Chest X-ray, PA view. Patient: 50 years old, sex F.
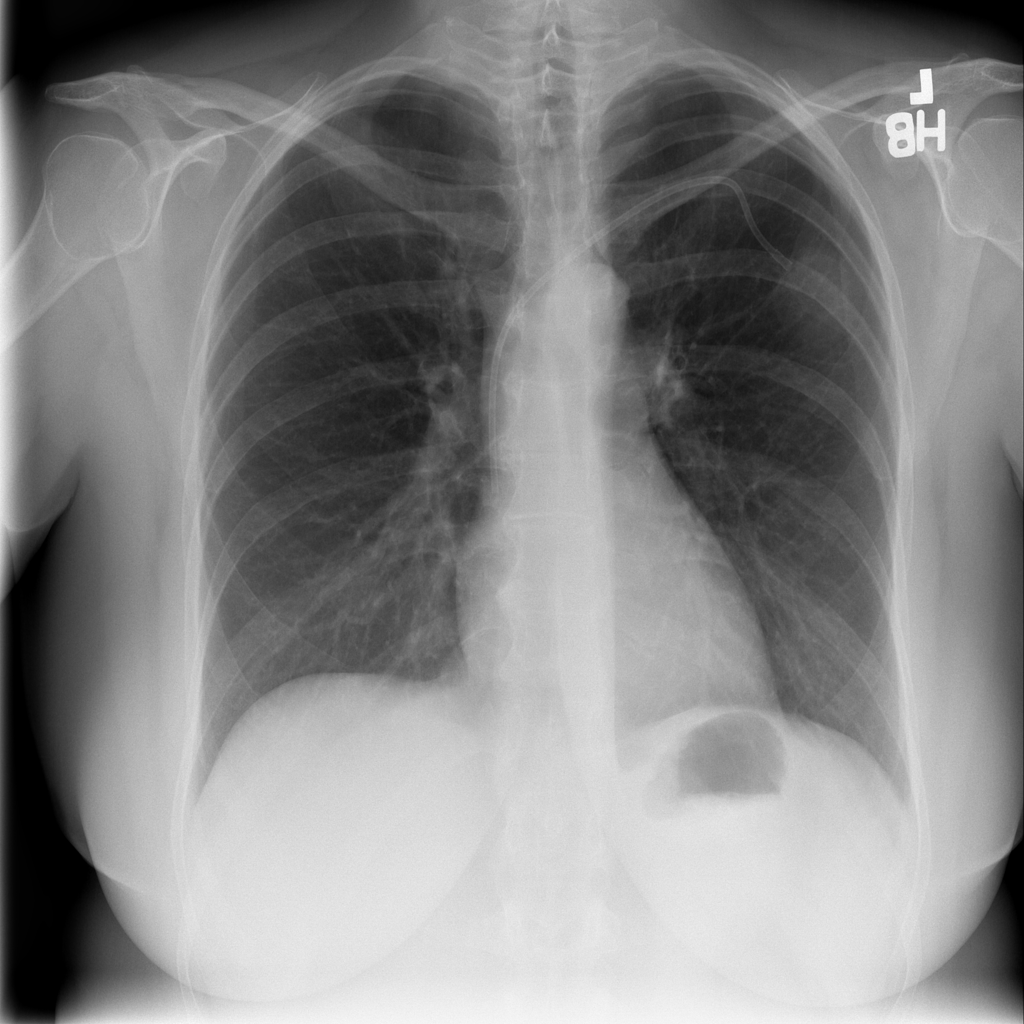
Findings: No Finding